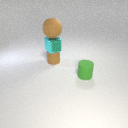
large brown rubber sphere above small brown rubber cylinder